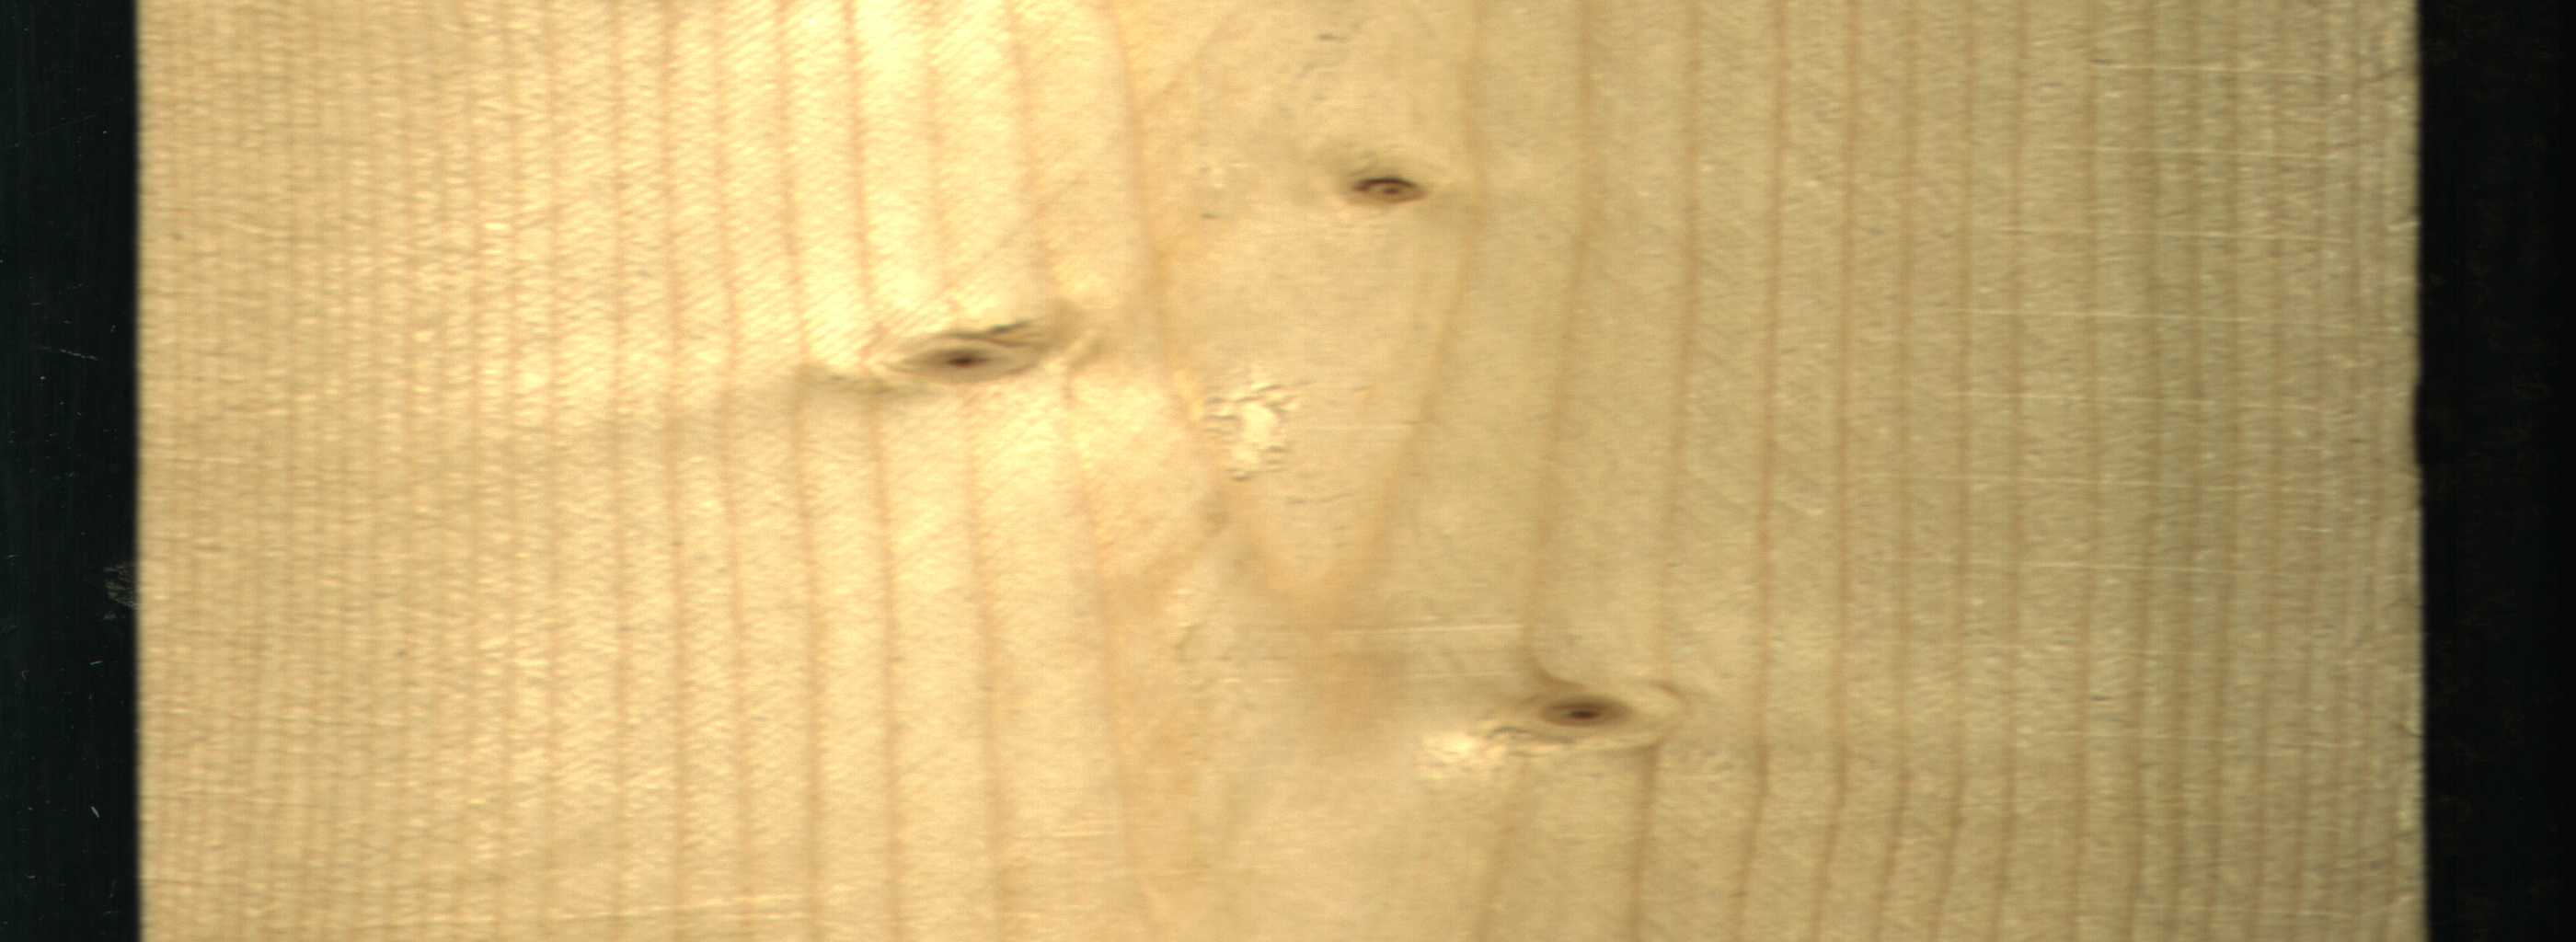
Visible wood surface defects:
Live_Knot
Live_Knot
Live_Knot